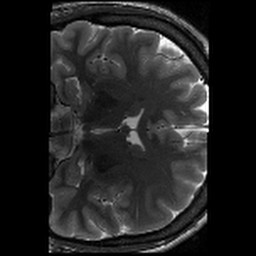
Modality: T2w
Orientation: coronal
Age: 22
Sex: female
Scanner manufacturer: siemens
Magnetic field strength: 3 T
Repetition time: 8.02 s
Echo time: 0.08 s